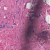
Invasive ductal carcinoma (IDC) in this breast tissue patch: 0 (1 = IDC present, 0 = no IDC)